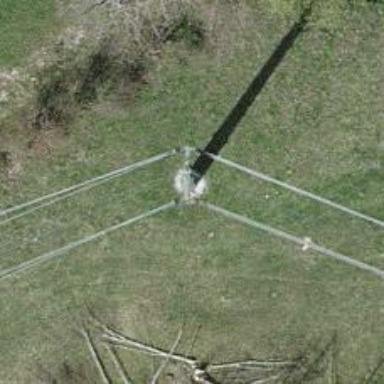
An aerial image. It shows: Minor power line with three cables.